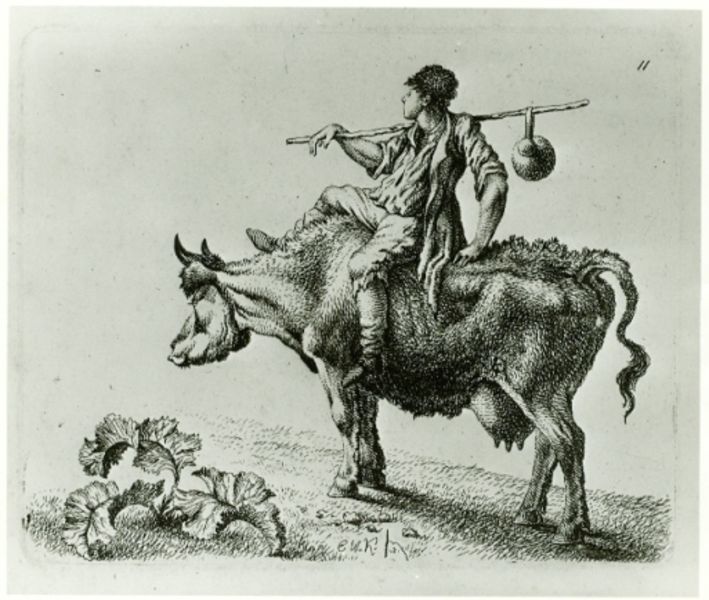
Titel: Ein Hirtenknabe auf einer Kuh reitend
Künstler: Carl Wilhelm Kolbe
Standort: Karlsruhe
Institution: Staatliche Kunsthalle Karlsruhe
Schlagwörter: berg, blätter, feder, mann, umhang, landschaft, grau, holz, hut, profil, rücken, schwarz, weiss, zeichnung, blick, gras, tier, wiese, flasche, hemd, hose, jacke, kappe, mütze, trinken, arm, mensch, bildnis, horn, signatur, land, haare, mantel, pflanze, esel, müller, reiter, sack, stock, gemüse, kanne, kohl, krug, kürbis, beine, fell, huf, hufe, reiten, ritt, schwanz, schweif, bein, schuhe, stab, bündel, trage, graphik, kuh, rind, hat, white, karikatur, black, country, face, gray, grey, hair, sit, sitting, flowers, looking, picture, print, plant, junge, gewächs, bauer, tusche, ausgemergelt, fetzen, knabe, bub, rippen, druck, radierung, stich, kugel, stiefel, beutel, karaffe, hand, flower, apple, man, rinde, ear, field, head, landscape, nature, boy, child, eyes, feet, stand, flämisch, euter, hörner, grass, path, plants, road, way, drawing, paper, ranzen, müdigkeit, kraut, kupferstich, black and white, look, ochse, ochsen, stier, hirte, shadow, cap, fur, etching, gamaschen, sketch, tail, jacket, pen, stecken, meadow, pasture, profilansicht, outside, mager, bursche, ochs, beggar, arms, clothes, leaves, pastoral, plan, ink, ears, foot, shoes, pencil, animal, legs, pflanz, bottle, proviant, cattle, cow, farm, farmer, west, bergauf, wanderschaft, leaf, hirt, travel, riding, tale, bull, hoof, horns, oxen, resting, toro, vegetation, hooves, mammal, simple, wasserflasche, graze, work, clothing, stick, kid, shepherd, poor, staff, wanderer, body, hoofs, landstreicher, posed, muscles, reitet, stuppig, countryside, farming, relax, bundle, hike, relaxed, traveler, traveller, ride, rider, running away, rags, bag, drwaing, staock, graphite, ox, milk, daily life, gourd, rustic, vegetable, ii, line drawing, sketching, satchel, upward, traveling, cowboy, wandering, sight, mm, runaway, udder, hearding, poverty, bison, teenager, kkuh, eurk, rag, uomo, litografia, carboncino, matita, bianco e nero, furry, lashes, paysant, canteen, ragtag, looking away, buffalo, wear, hobo, farm animal, udders, lool, lleaves, jack, wander, curly tail, jack and the bean stalk, lazy, der faule reiter, nach der feldarbeit, auf dem weg nach hause, teenage, heavy milk bag, utter, stippled, leafy plant, cowhand